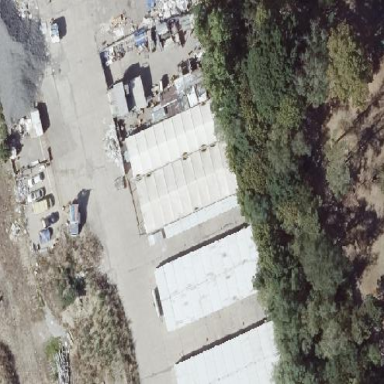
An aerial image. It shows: Shed.